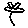
Label: flower